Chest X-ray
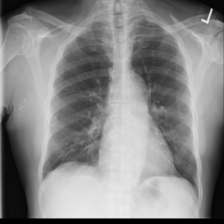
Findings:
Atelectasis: positive
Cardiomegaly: negative
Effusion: negative
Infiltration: negative
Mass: negative
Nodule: negative
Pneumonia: negative
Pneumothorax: negative
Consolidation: negative
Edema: negative
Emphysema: negative
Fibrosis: negative
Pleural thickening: negative
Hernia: negative